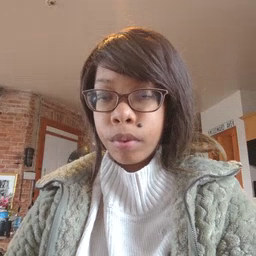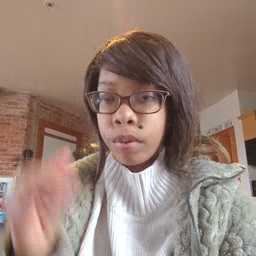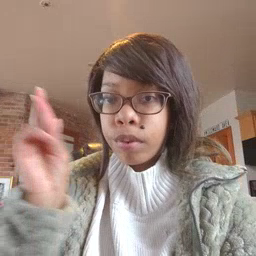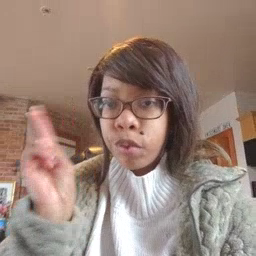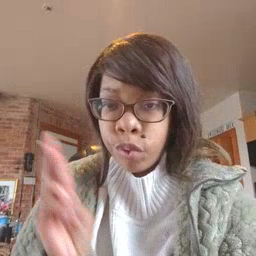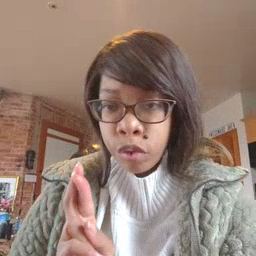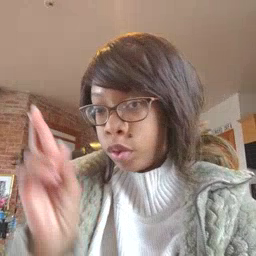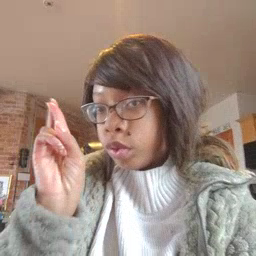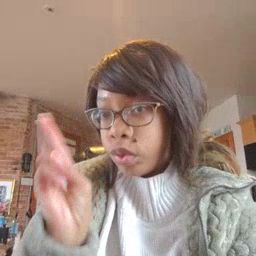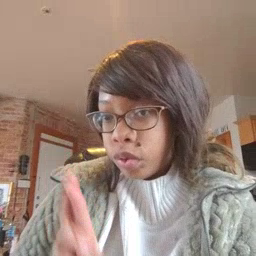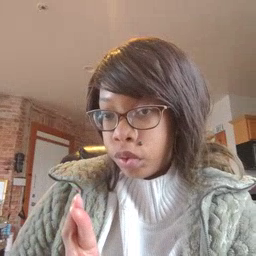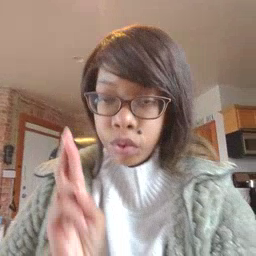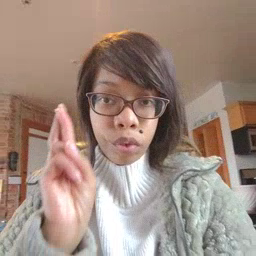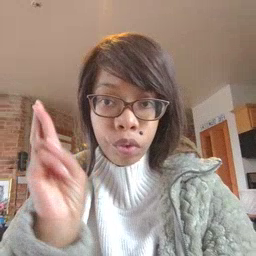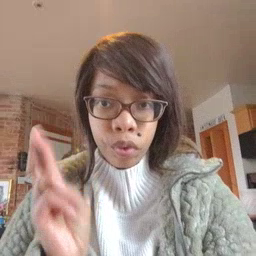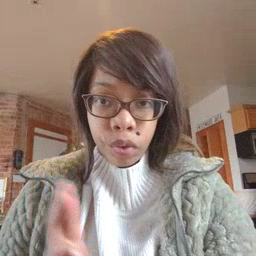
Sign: refrigerator